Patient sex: M
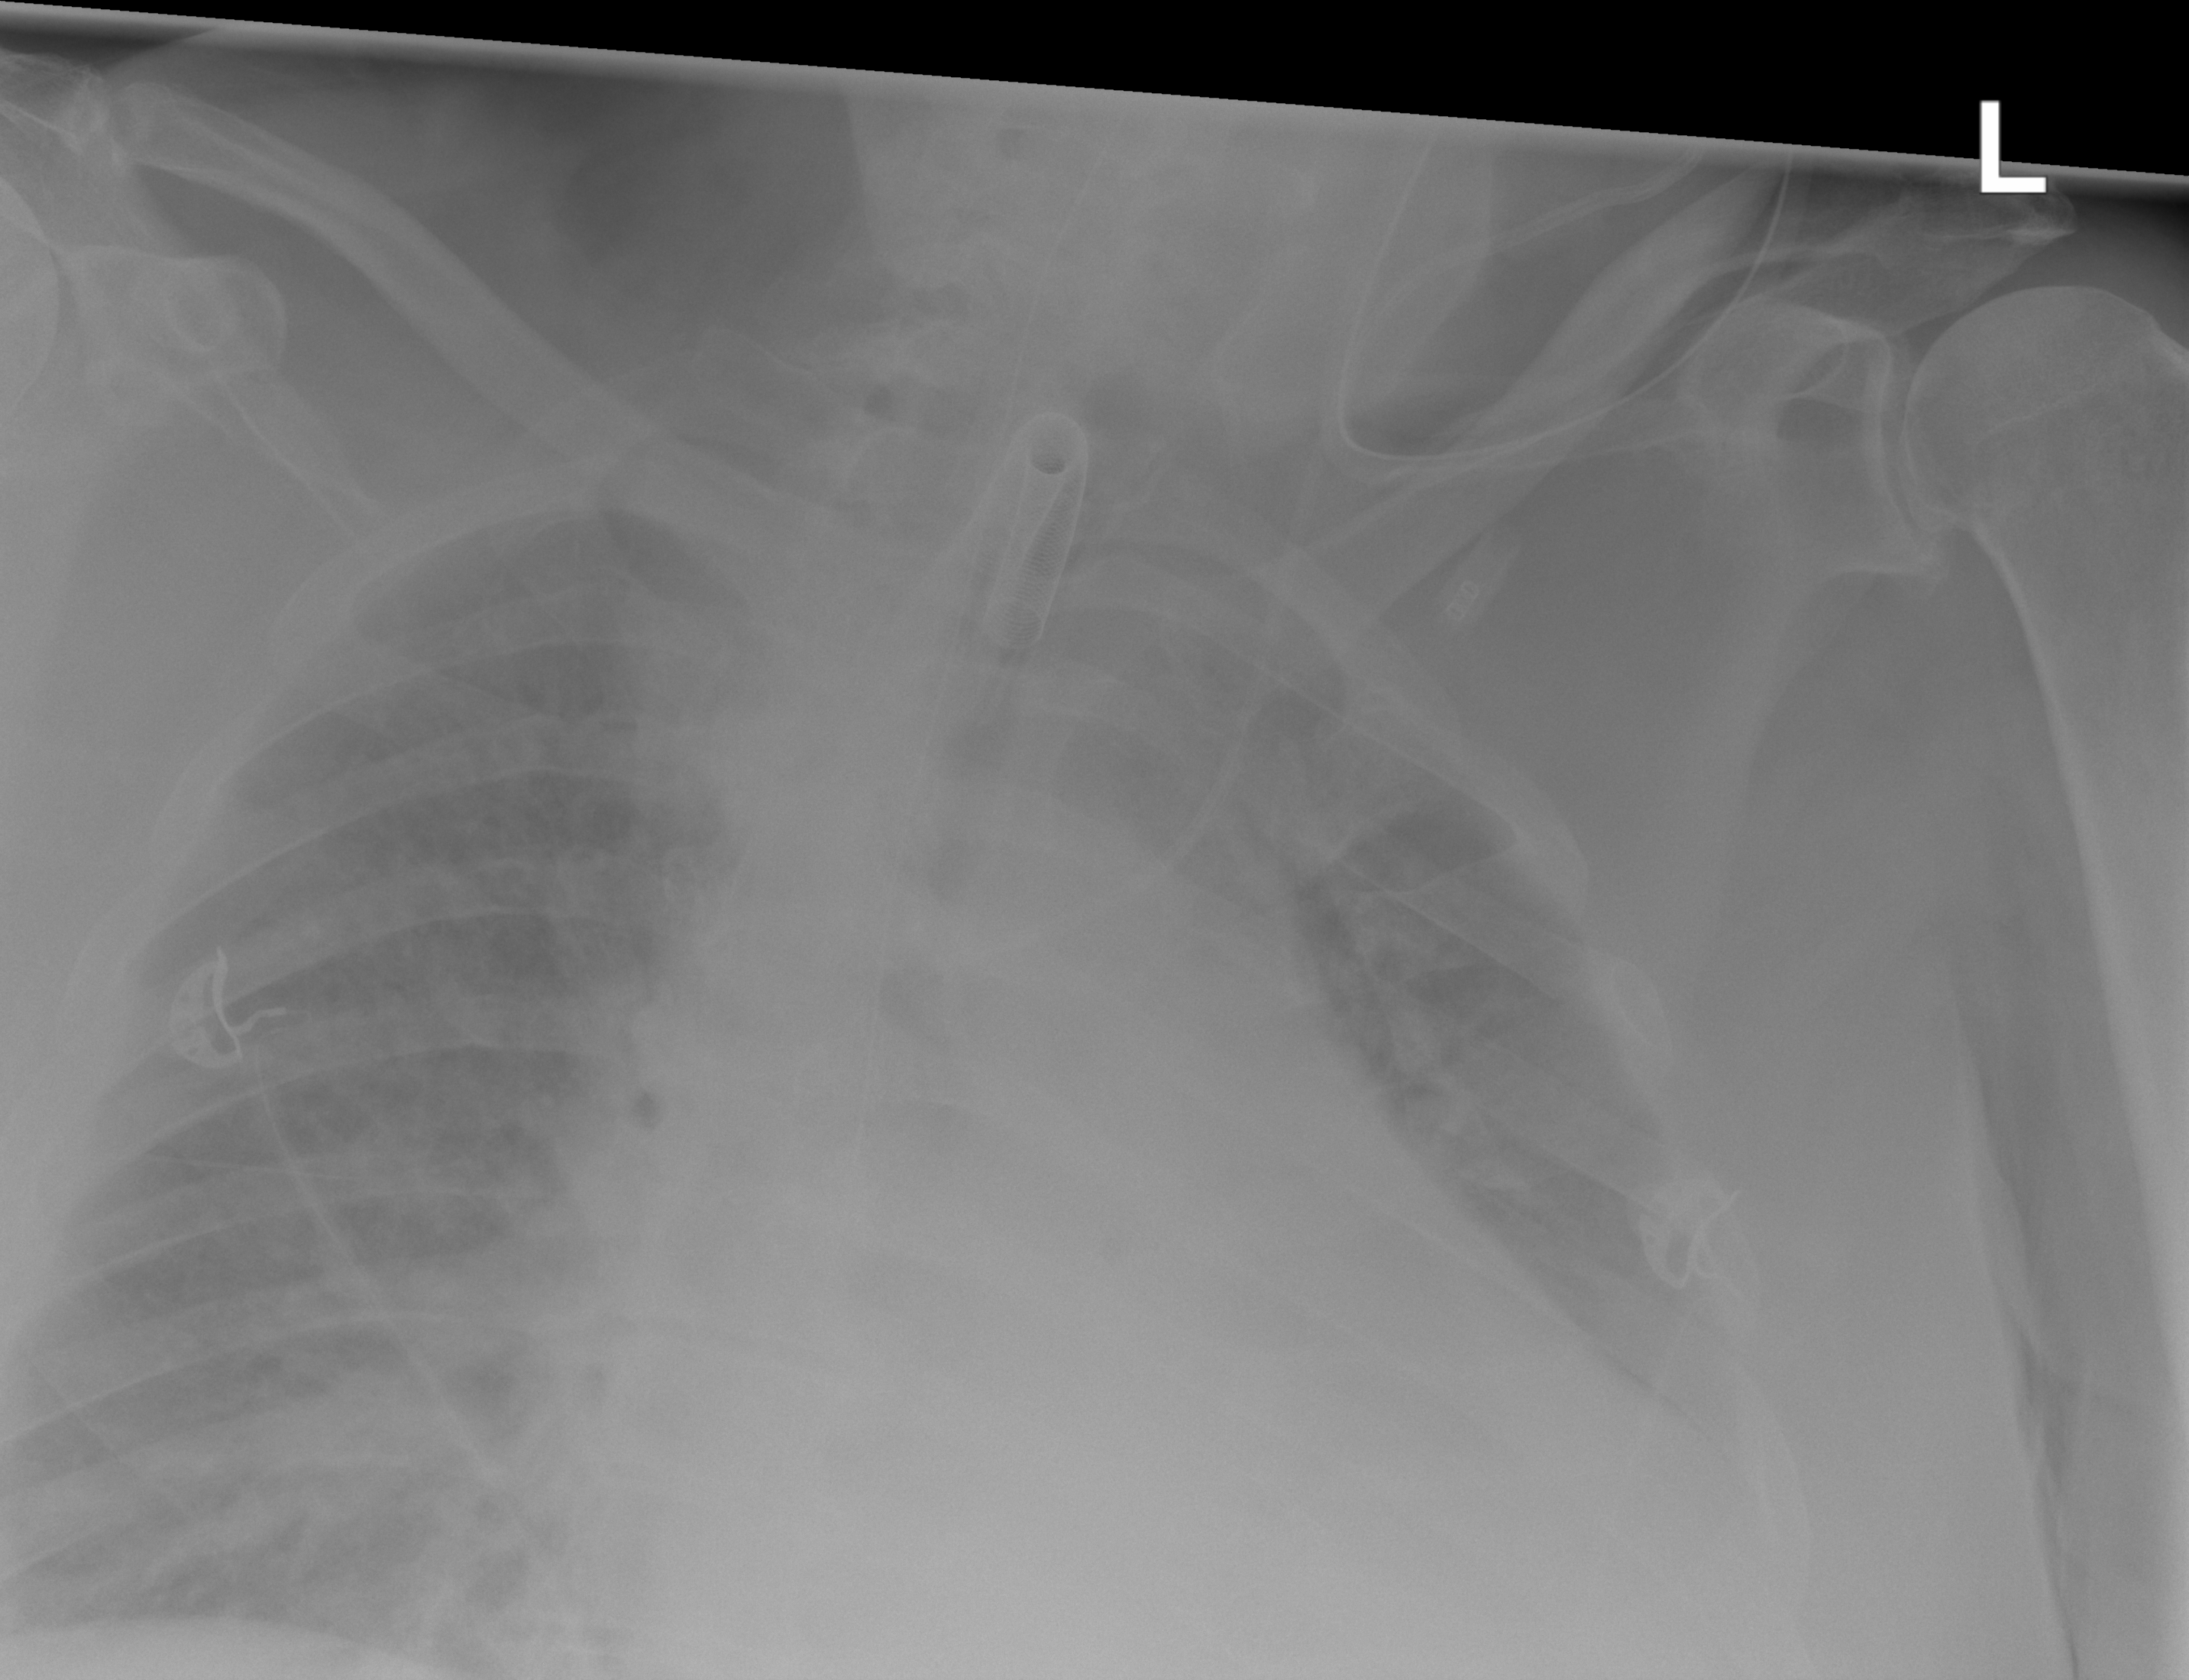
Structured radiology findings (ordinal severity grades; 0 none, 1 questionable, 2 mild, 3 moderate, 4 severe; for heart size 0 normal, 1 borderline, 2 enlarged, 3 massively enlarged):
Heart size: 2
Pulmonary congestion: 2
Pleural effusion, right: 0
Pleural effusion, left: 2
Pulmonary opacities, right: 2
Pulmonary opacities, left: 0
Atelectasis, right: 0
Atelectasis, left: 2